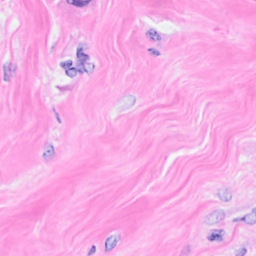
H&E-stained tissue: Breast